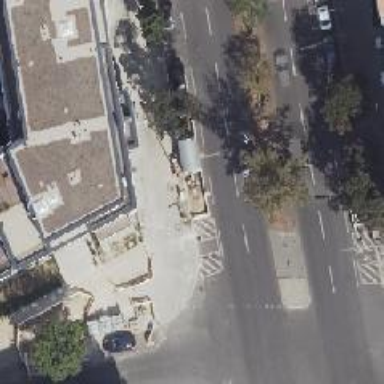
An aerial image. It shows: Sidewalk.